Question: I know this question was asked many times, but I didn't find my situation:
I have 1 UINavigationController in Main window. Main Window sontains also UITableView. When i select row, NavigationController pushes another UIViewController with nib. This UIViewController doesn't have Navigation controller, it contains only UITableView inside.
Here is screenshot of this UIViewController:

This is not Main Window. Main Window contains UINavigationController with UITableView.
And here is question:
How to add UIBarButtonItem into NavigationItem when i'm in pushed UIViewController?
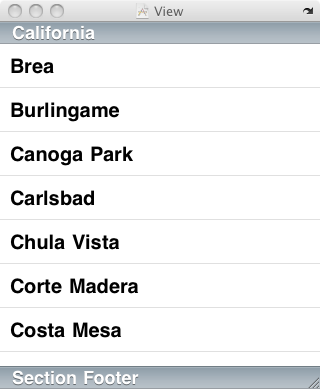
Answer: Inside that detail view controller's .m file, create an UIBarButton instance and set it as self.navigationItem.rightBarButtonItem. You can do it in init method.
'''
UIBarButtonItem *barButton = [[UIBarButtonItem alloc] initWithTitle:@"title"
style:UIBarButtonItemStyleBordered
target:self
action:@selector(someMethod)];
self.navigationItem.rightBarButtonItem = barButton;
[barButton release];
'''